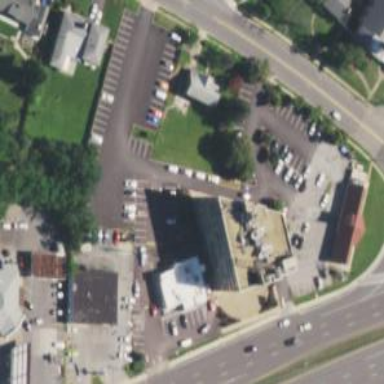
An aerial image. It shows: Healthcare clinic.